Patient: sex F, age 56
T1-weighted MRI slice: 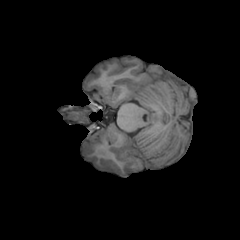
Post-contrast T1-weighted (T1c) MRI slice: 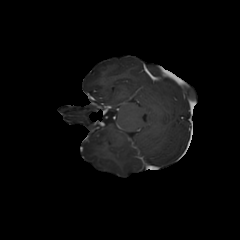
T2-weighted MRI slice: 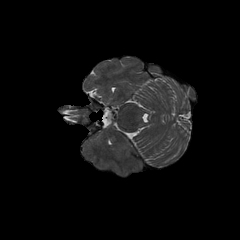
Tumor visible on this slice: no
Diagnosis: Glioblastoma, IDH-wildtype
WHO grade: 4